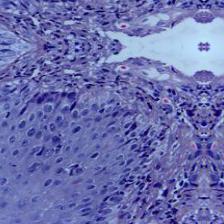
Diagnosis: Normal